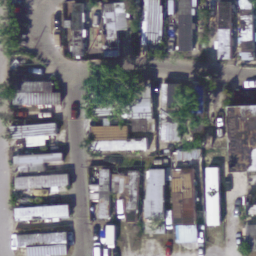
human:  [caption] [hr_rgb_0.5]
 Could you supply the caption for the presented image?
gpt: Many mobile homes are closed to each other in the mobile home park .

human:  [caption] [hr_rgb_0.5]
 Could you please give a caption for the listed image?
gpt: Many mobile homes arranged haphazardly in the mobile home park .

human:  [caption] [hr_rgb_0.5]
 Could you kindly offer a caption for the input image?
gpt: Many mobile homes arranged haphazardly in the mobile home park and some roads go through this area .

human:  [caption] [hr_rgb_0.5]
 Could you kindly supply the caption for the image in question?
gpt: Lots of mobile homes arranged haphazardly with plants surrounded in the mobile home park .

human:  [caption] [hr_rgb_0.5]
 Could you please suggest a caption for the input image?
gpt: Lots of mobile homes are closed to each other and some roads go through this area .